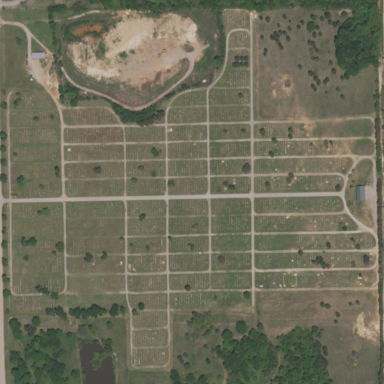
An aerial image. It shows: Cemetery.